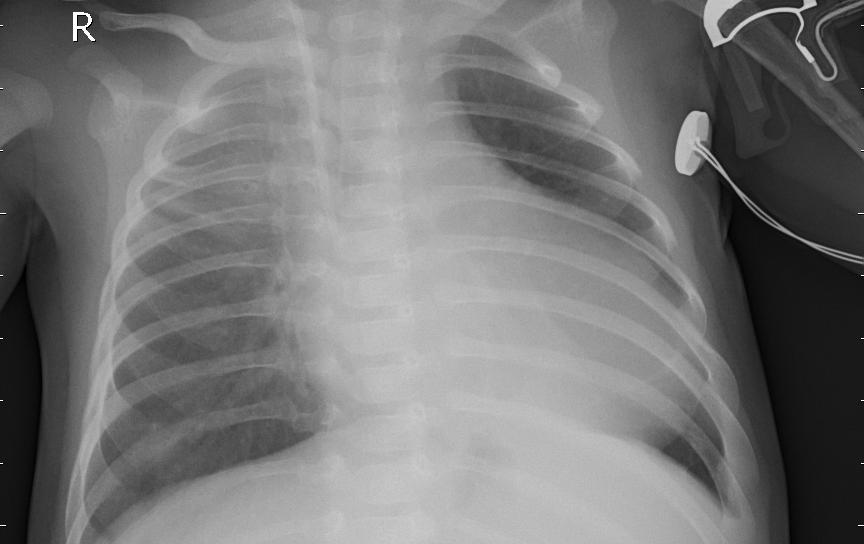
Diagnosis: PNEUMONIA